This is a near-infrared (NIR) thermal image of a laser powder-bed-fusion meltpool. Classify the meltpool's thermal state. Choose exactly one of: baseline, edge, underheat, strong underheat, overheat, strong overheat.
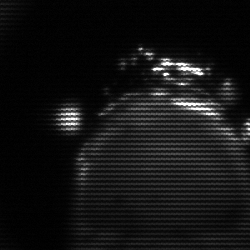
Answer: edge